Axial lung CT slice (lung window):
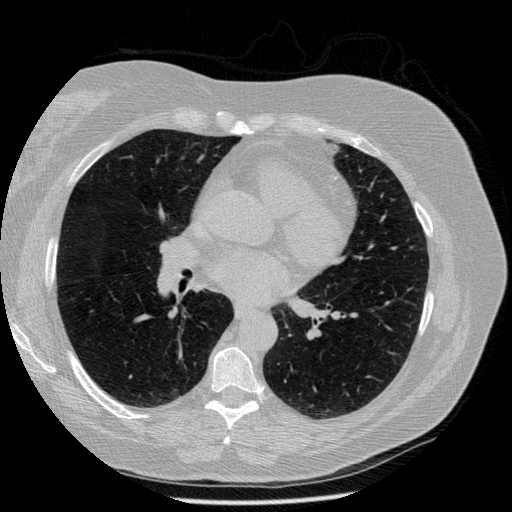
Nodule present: no